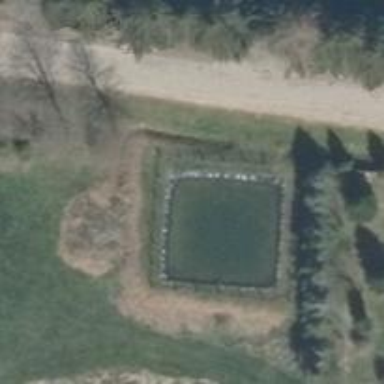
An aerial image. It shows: Emergency fire water pond.